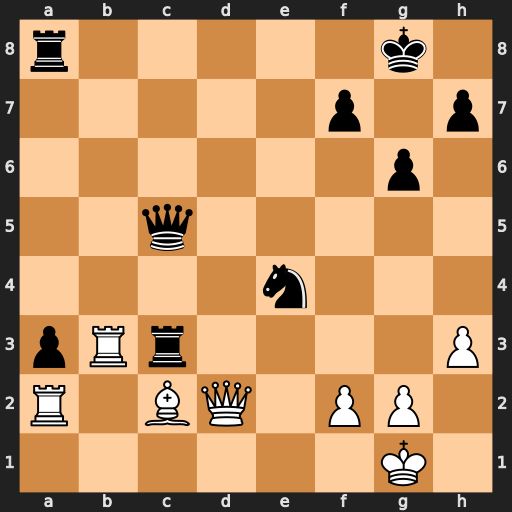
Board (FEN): r5k1/5p1p/6p1/2q5/4n3/pRr4P/R1BQ1PP1/6K1
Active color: w
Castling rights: -
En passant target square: -
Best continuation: Bxe4 Rxb3 Bxa8